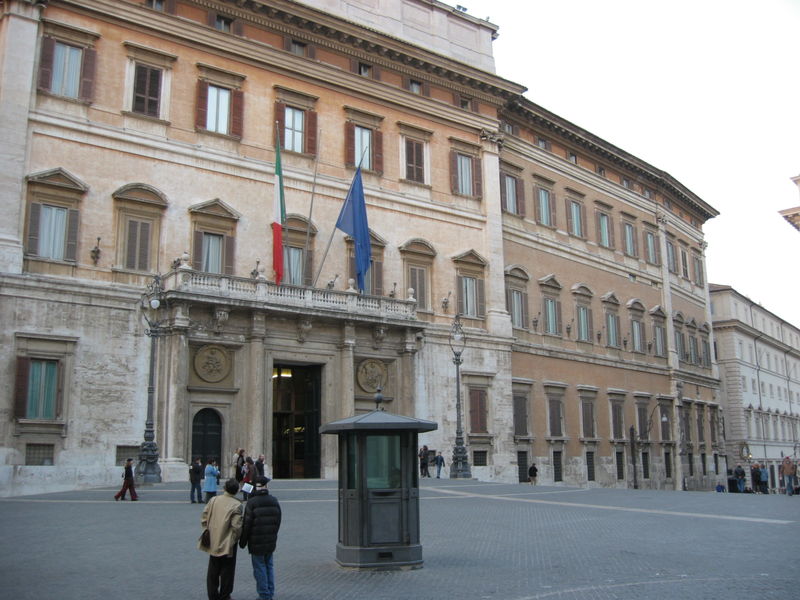
Titel: Palazzo Montecitorio
Künstler: Giovanni Lorenzo Bernini
Standort: Rom, Palazzo Montecitorio (EU - I - Latium)
Schlagwörter: blau, himmel, grün, stadt, fenster, glas, hell, lampen, laterne, licht, männer, weiss, gebäude, haus, rot, architektur, rosa, balkon, fahnen, fassade, italien, platz, fensterladen, rathaus, portal, europa, botschaft, menmschen, portaleingang